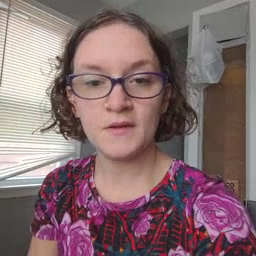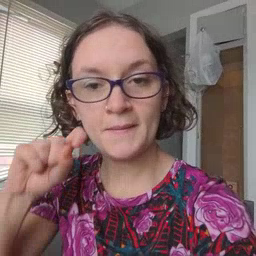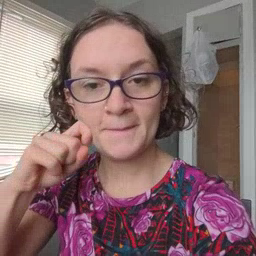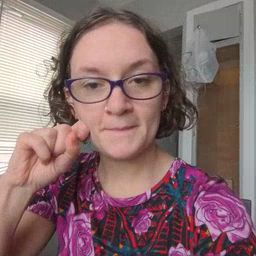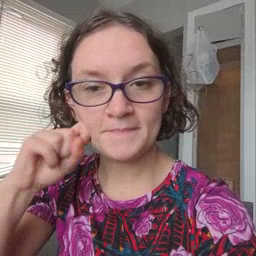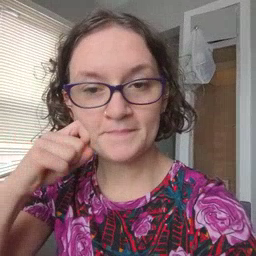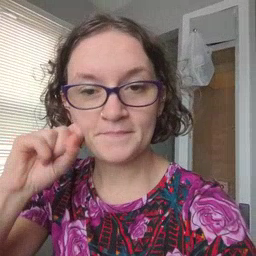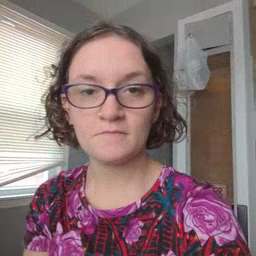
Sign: apple